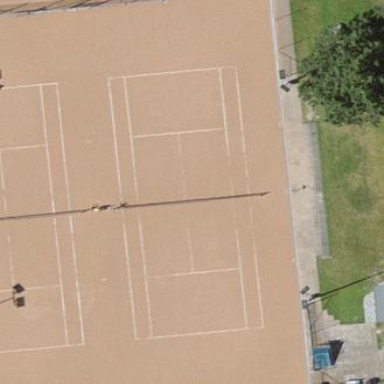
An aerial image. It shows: Tennis court in leisure pitch.